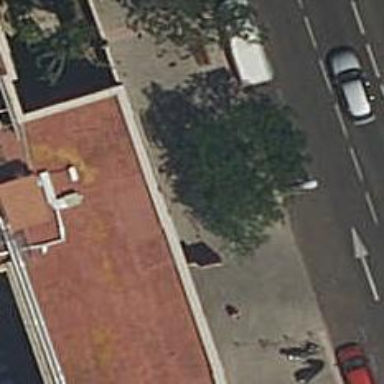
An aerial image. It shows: Bicycle parking area with stands available.